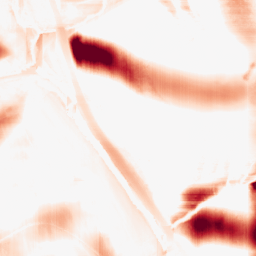
Category: morphological
Decomposition family: morphological_square
Decomposition parameters: operation: opening
size: 50
Upsampling method: cubic_catmull_rom
Upsampling parameters: scale: 4
Upsampling scale: 4